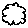
Label: cloud